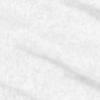
Label: change